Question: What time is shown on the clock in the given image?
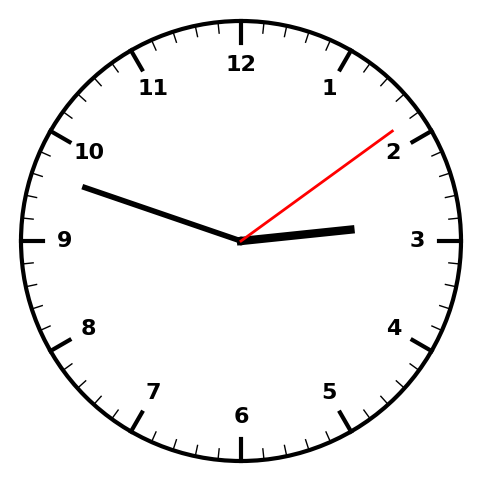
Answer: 02:48:09